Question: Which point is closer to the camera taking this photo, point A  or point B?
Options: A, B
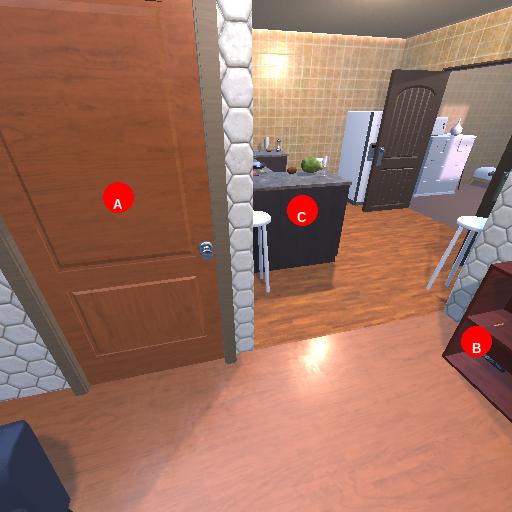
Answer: A